Interaction volume radius: 10 \u00c5
Interaction volume height: 15 \u00c5
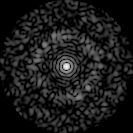
Disorder parameter: 0.8172